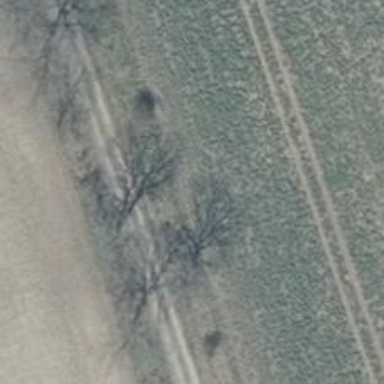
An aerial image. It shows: Sandy track with grade2 tracktype.